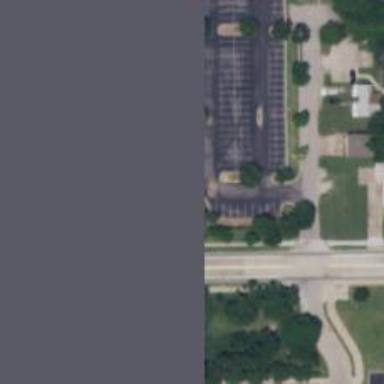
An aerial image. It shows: Parking space.